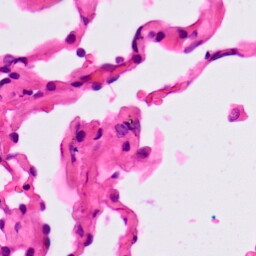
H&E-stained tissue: Lung